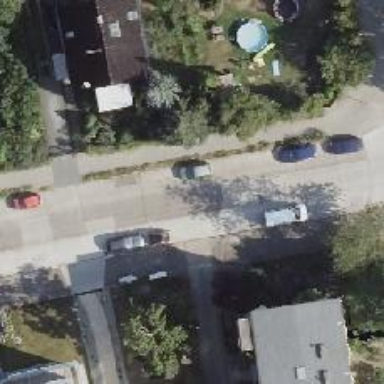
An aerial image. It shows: Residential road with concrete surface and sidewalks on both sides. The left sidewalk has asphalt surface. There are parallel parking lanes on both sides.